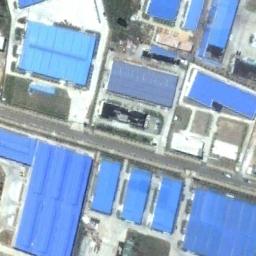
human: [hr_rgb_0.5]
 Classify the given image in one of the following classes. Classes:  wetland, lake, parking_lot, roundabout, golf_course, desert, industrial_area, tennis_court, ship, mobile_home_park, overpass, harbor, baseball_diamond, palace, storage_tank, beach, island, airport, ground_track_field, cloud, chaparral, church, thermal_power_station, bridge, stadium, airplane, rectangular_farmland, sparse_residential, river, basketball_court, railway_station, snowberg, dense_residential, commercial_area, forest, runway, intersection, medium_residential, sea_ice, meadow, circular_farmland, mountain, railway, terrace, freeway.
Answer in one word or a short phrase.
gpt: industrial_area